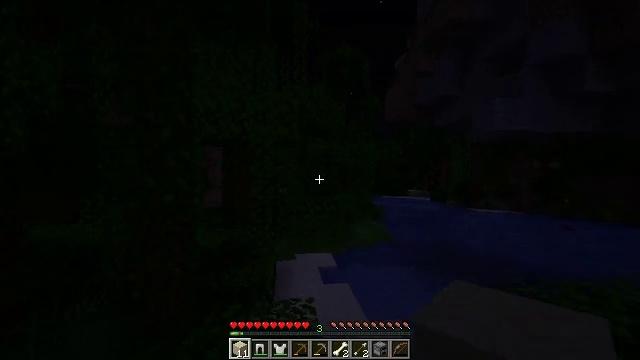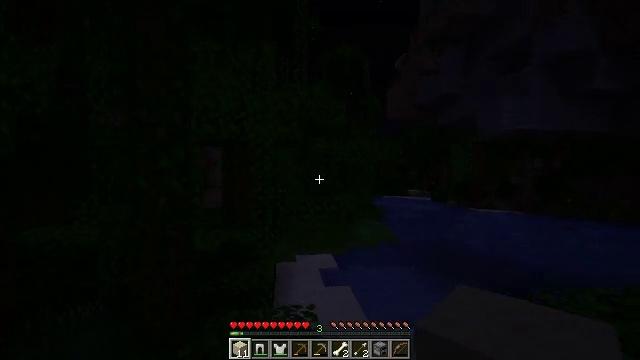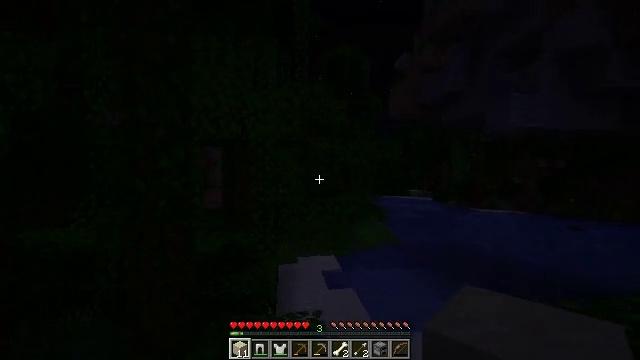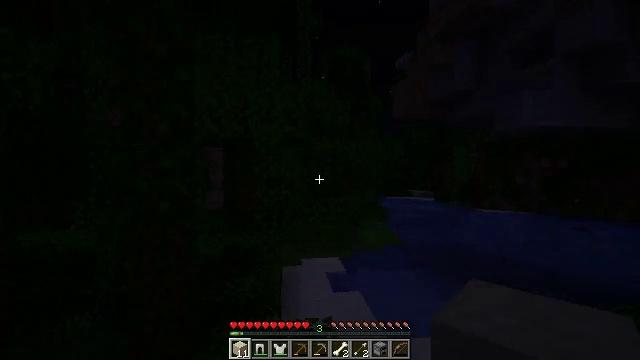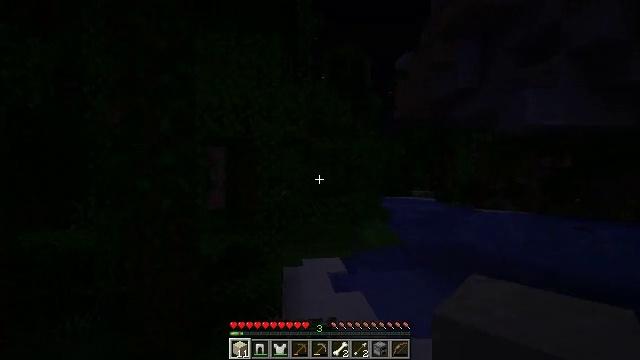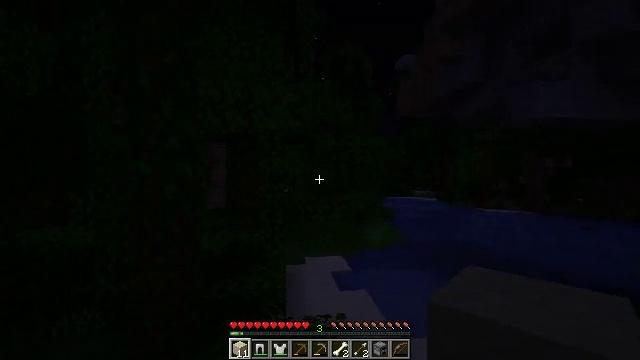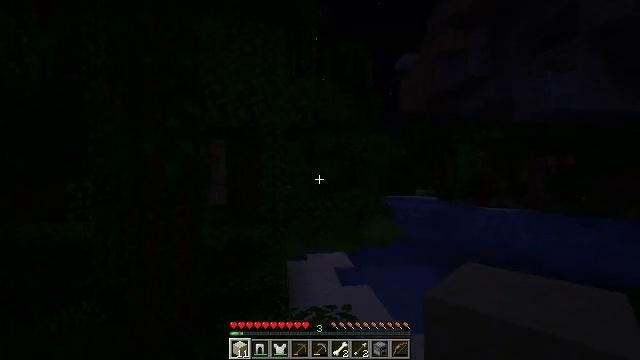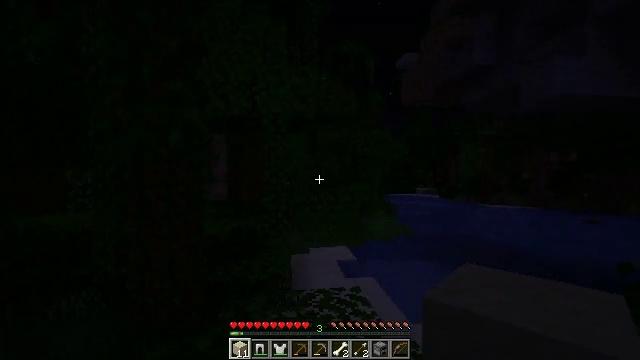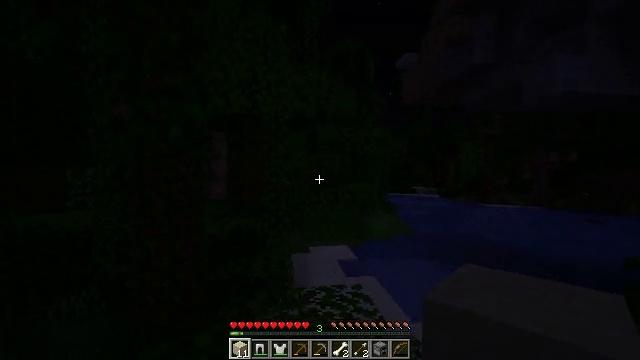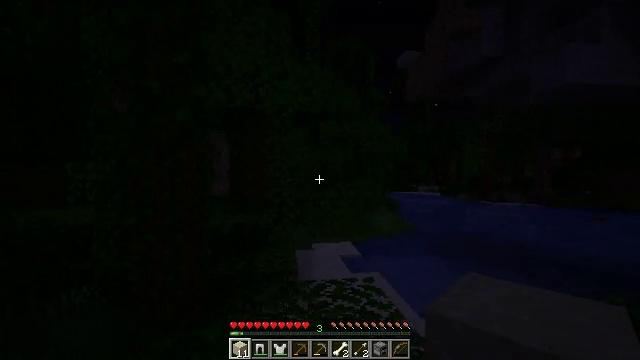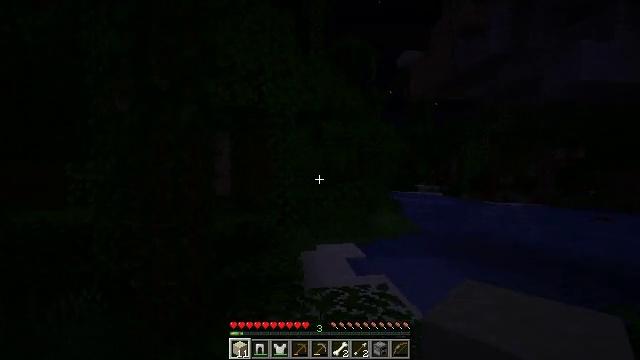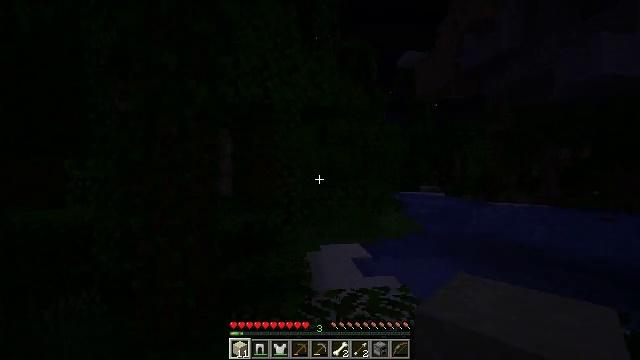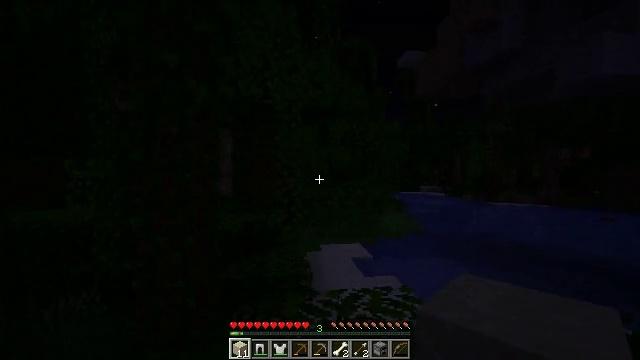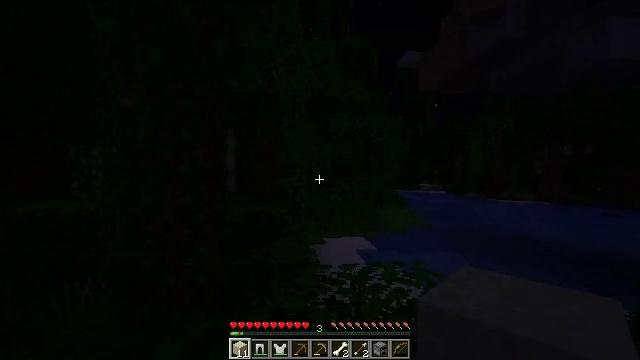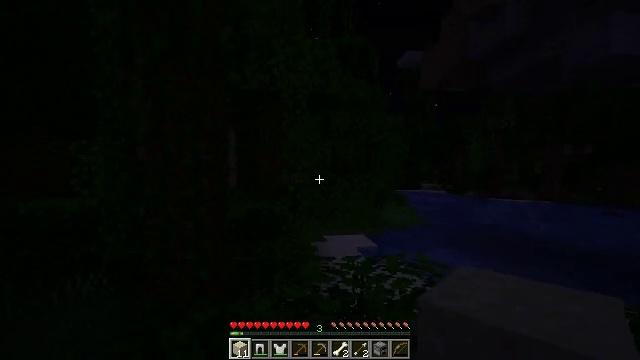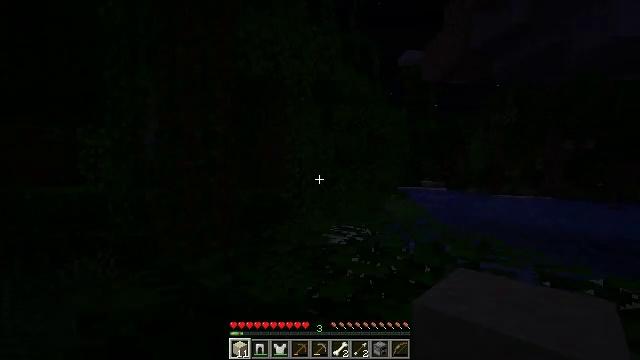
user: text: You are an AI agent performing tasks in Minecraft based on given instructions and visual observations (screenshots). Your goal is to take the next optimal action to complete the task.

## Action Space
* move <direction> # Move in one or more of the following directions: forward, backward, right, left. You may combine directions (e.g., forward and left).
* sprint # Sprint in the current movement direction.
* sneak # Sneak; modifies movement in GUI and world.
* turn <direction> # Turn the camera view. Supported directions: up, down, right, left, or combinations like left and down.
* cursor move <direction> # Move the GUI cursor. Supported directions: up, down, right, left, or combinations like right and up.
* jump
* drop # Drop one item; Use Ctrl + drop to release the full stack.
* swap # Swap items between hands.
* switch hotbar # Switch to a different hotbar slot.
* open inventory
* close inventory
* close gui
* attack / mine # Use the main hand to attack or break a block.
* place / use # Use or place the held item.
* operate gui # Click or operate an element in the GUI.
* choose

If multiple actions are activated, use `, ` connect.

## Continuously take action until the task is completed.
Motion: motion action
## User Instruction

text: Get cocoa by attacking the pod.
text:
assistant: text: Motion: move forward and move left
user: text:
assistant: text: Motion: move forward and move left
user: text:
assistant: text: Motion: move forward and move left
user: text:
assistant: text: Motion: move forward and move left
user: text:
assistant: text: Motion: move forward and move left
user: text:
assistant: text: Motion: move forward and move left
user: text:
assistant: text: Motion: move forward and move left
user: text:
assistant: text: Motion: move forward and move left
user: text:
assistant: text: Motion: move forward and move left
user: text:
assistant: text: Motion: move forward and move left
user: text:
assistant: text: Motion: move forward and move left
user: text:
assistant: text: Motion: move forward and move left
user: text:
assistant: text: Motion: move forward and move left
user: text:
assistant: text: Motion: move forward and move left
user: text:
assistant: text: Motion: move forward and move left
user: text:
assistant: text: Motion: move forward and move left
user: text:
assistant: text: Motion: move forward and move left
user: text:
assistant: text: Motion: move forward and move left
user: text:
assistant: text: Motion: move forward and move left
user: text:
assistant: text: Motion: move forward and move left
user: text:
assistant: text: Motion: move forward and move left, turn left
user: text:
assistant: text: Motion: move forward and move left, turn left
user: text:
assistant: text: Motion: move forward and move left, turn left and down
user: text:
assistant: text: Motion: move forward and move left, turn left and down
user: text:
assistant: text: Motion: move forward and move left, turn down
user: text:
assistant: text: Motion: move forward and move left, turn down
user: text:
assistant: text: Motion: move forward and move left, turn right
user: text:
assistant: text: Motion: move forward and move left
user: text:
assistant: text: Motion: move forward and move left, turn right and up
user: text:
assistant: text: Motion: move forward and move left